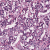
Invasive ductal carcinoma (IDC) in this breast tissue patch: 1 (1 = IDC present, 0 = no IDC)